Interaction volume radius: 10 \u00c5
Interaction volume height: 10 \u00c5
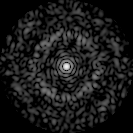
Disorder parameter: 0.8587